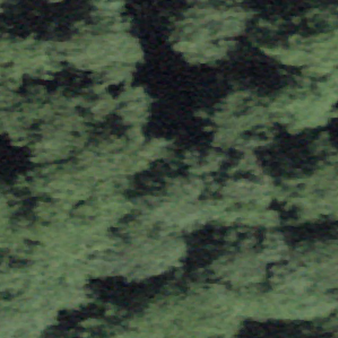
Label: other